Question: I have the following XML that I need to display in a table with 12 columns. If there are more than 12 rows of data I need to display the next 12 rows in a table below and so on. If there are less than 12 rows of data, I need to create the extra rows with the correct headings.
XML:
'''
<Accounts>
<Account>
<AccountHistories>
<AccountHistory bal="93750" m="2015-03"/>
<AccountHistory bal="94500" m="2015-02"/>
<AccountHistory bal="95250" m="2015-01"/>
<AccountHistory bal="96000" m="2014-12"/>
<AccountHistory bal="96750" m="2014-11"/>
<AccountHistory bal="97500" m="2014-10"/>
<AccountHistory bal="98250" m="2014-09"/>
<AccountHistory bal="99000" m="2014-08"/>
<AccountHistory bal="99750" m="2014-07"/>
<AccountHistory bal="100500" m="2014-06"/>
<AccountHistory bal="101250" m="2014-05"/>
<AccountHistory bal="102000" m="2014-04"/>
<AccountHistory bal="102750" m="2014-03"/>
<AccountHistory bal="103500" m="2014-02"/>
<AccountHistory bal="104250" m="2014-01"/>
<AccountHistory bal="105000" m="2013-12"/>
<AccountHistory bal="105750" m="2013-11"/>
<AccountHistory bal="106500" m="2013-10"/>
<AccountHistory bal="107250" m="2013-09"/>
<AccountHistory bal="108000" m="2013-08"/>
<AccountHistory bal="108750" m="2013-07"/>
<AccountHistory bal="109500" m="2013-06"/>
<AccountHistory bal="110250" m="2013-05"/>
<AccountHistory bal="111000" m="2013-04"/>
<AccountHistory bal="111750" m="2013-03"/>
<AccountHistory bal="112500" m="2013-02"/>
<AccountHistory bal="113250" m="2013-01"/>
<AccountHistory bal="114000" m="2012-12"/>
<AccountHistory bal="114750" m="2012-11"/>
<AccountHistory bal="115500" m="2012-10"/>
<AccountHistory bal="116250" m="2012-09"/>
<AccountHistory bal="117000" m="2012-08"/>
<AccountHistory bal="117750" m="2012-07"/>
<AccountHistory bal="118500" m="2012-06"/>
<AccountHistory bal="119250" m="2012-05"/>
</AccountHistories>
</Account>
<Account>
<AccountHistories>
<AccountHistory bal="500" m="2015-03"/>
<AccountHistory bal="500" m="2015-02"/>
<AccountHistory bal="500" m="2015-01"/>
</AccountHistories>
</Account>
</Accounts>
'''
So you can see that the 1st account should render 3 tables and the 2nd account should render 1 table, something like this:

So the logic is something along the lines of:
1. Get first 12 rows, sort by @m ascending and display row data in columns
2. If less than 12, pad the rows generating the correct @m value
3. If more than 12, get the next 12 rows etc. (as per 1). Repeat.
I have figured out the date/currency formatting, but am really struggling with the looping. Any ideas?
Edit - this is as far as I have got - It's not sorted correctly, doesn't handle the additional tables and doesn't add the missing date columns. So not very far, really!
'''
<?xml version="1.0" encoding="utf-8"?>
<xsl:stylesheet version="1.0" xmlns:xsl="http://www.w3.org/1999/XSL/Transform"
xmlns:msxsl="urn:schemas-microsoft-com:xslt" exclude-result-prefixes="msxsl">
<xsl:output method="html" indent="yes"/>
<xsl:template match="/">
<xsl:apply-templates select="Accounts/Account"/>
</xsl:template>
<xsl:template match="Account">
<div><xsl:value-of select="position()"/></div>
<xsl:apply-templates select="AccountHistories"/>
</xsl:template>
<xsl:template match="AccountHistories">
<table>
<tbody>
<tr>
<td>
<strong>Date: </strong>
</td>
<xsl:for-each select="AccountHistory">
<xsl:if test="position() &lt; 13">
<td>
<xsl:call-template name="toMonthYear">
<xsl:with-param name="DateTime" select="@m"/>
</xsl:call-template>
</td>
</xsl:if>
</xsl:for-each>
</tr>
<tr>
<td>
<strong>Balance: </strong>
</td>
<xsl:for-each select="AccountHistory">
<xsl:if test="position() &lt; 13">
<td>
<xsl:call-template name="toCurrency">
<xsl:with-param name="val" select="@bal"/>
</xsl:call-template>
</td>
</xsl:if>
</xsl:for-each>
</tr>
</tbody>
</table>
</xsl:template>
<xsl:template name="toMonthYear">
<!-- convert from 1999-12 format to Dec 1999 -->
<xsl:param name="DateTime" />
<xsl:if test="$DateTime != ''">
<xsl:variable name="year">
<xsl:value-of select="substring($DateTime,1,4)" />
</xsl:variable>
<xsl:variable name="mo">
<xsl:value-of select="substring($DateTime,6,2)" />
</xsl:variable>
<xsl:choose>
<xsl:when test="$mo = '01'">Jan</xsl:when>
<xsl:when test="$mo = '02'">Feb</xsl:when>
<xsl:when test="$mo = '03'">Mar</xsl:when>
<xsl:when test="$mo = '04'">Apr</xsl:when>
<xsl:when test="$mo = '05'">May</xsl:when>
<xsl:when test="$mo = '06'">Jun</xsl:when>
<xsl:when test="$mo = '07'">Jul</xsl:when>
<xsl:when test="$mo = '08'">Aug</xsl:when>
<xsl:when test="$mo = '09'">Sep</xsl:when>
<xsl:when test="$mo = '10'">Oct</xsl:when>
<xsl:when test="$mo = '11'">Nov</xsl:when>
<xsl:when test="$mo = '12'">Dec</xsl:when>
</xsl:choose>
<xsl:text> </xsl:text>
<xsl:value-of select="$year"/>
</xsl:if>
</xsl:template>
<xsl:template name="toCurrency">
<xsl:param name="val">0</xsl:param>
<xsl:param name="displaySign">0</xsl:param>
<xsl:if test="$val &lt; 0">
<xsl:text>-</xsl:text>
</xsl:if>
<xsl:if test="($val &gt; 0) and ($displaySign = 1)">
<xsl:text>+</xsl:text>
</xsl:if>
<xsl:text>PS </xsl:text>
<xsl:choose>
<xsl:when test="$val &gt; 0">
<xsl:value-of select="format-number($val, '#,###')"/>
</xsl:when>
<xsl:when test="$val &lt; 0">
<!-- turn negative number into positive -->
<xsl:value-of select="format-number($val * (1 - 2 * ($val &lt; 0)), '#,###')"/>
</xsl:when>
<xsl:otherwise>0</xsl:otherwise>
</xsl:choose>
</xsl:template>
</xsl:stylesheet>
'''
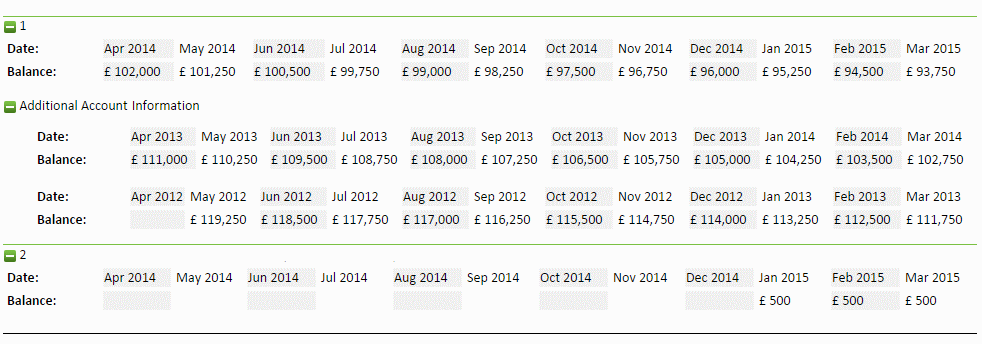
Answer: This is not at all simple to do, esp. not in XSLT 1.0. Hopefully, this will get you on the right track:
'''
<xsl:stylesheet version="1.0"
xmlns:xsl="http://www.w3.org/1999/XSL/Transform"
xmlns:exsl="http://exslt.org/common"
extension-element-prefixes="exsl">
<xsl:variable name="doc" select="/" />
<xsl:key name="balance" match="AccountHistory/@bal" use="concat(ancestor::Account/@id, '|', ../@m)" />
<xsl:decimal-format name="coerce" NaN="&#160;" />
<xsl:template match="/Accounts">
<html>
<body>
<xsl:apply-templates select="Account/AccountHistories"/>
</body>
</html>
</xsl:template>
<xsl:template match="AccountHistories">
<xsl:variable name="n" select="count(AccountHistory)" />
<h2>Account: <xsl:value-of select="ancestor::Account/@id"/></h2>
<table border="1" width="80%">
<xsl:call-template name="generate-rows">
<xsl:with-param name="acct" select="ancestor::Account/@id" />
<xsl:with-param name="years" select="ceiling($n div 12)" />
<xsl:with-param name="last-year" select="substring-before(AccountHistory[1]/@m, '-')" />
<xsl:with-param name="last-month" select="substring-after(AccountHistory[1]/@m, '-')" />
</xsl:call-template>
</table>
</xsl:template>
<xsl:template name="generate-rows">
<xsl:param name="acct"/>
<xsl:param name="years"/>
<xsl:param name="last-year"/>
<xsl:param name="last-month"/>
<xsl:if test="$years">
<xsl:variable name="cols">
<xsl:call-template name="generate-cols">
<xsl:with-param name="year" select="$last-year" />
<xsl:with-param name="last-month" select="$last-month" />
</xsl:call-template>
</xsl:variable>
<xsl:variable name="cols-set" select="exsl:node-set($cols)/col" />
<tr>
<th>Date:</th>
<xsl:for-each select="$cols-set">
<th>
<xsl:value-of select="@m"/>
<xsl:text>/</xsl:text>
<xsl:value-of select="@y"/>
</th>
</xsl:for-each>
</tr>
<tr>
<th>Balance:</th>
<xsl:for-each select="$cols-set">
<xsl:variable name="key" select="concat($acct, '|', @y, '-', format-number(@m, '00'))" />
<td>
<!-- switch context back to document -->
<xsl:for-each select="$doc">
<xsl:value-of select="format-number(key('balance', $key), '#,##0', 'coerce')"/>
</xsl:for-each>
</td>
</xsl:for-each>
</tr>
<!-- recursive call -->
<xsl:call-template name="generate-rows">
<xsl:with-param name="acct" select="$acct" />
<xsl:with-param name="years" select="$years - 1" />
<xsl:with-param name="last-year" select="$last-year - 1" />
<xsl:with-param name="last-month" select="$last-month" />
</xsl:call-template>
</xsl:if>
</xsl:template>
<xsl:template name="generate-cols">
<xsl:param name="year"/>
<xsl:param name="last-month"/>
<xsl:param name="i" select="12" />
<xsl:variable name="month" select="$last-month - $i"/>
<xsl:if test="$i">
<col y="{$year - ($month &lt; 0 )}" m="{($month + 12) mod 12 + 1}"/>
<!-- recursive call -->
<xsl:call-template name="generate-cols">
<xsl:with-param name="year" select="$year" />
<xsl:with-param name="last-month" select="$last-month" />
<xsl:with-param name="i" select="$i - 1" />
</xsl:call-template>
</xsl:if>
</xsl:template>
</xsl:stylesheet>
'''
I had to modify your by adding an '@id' attribute to each 'account':
'''
<Accounts>
<Account id="123">
<AccountHistories>
<AccountHistory bal="93750" m="2015-03"/>
<AccountHistory bal="94500" m="2015-02"/>
<AccountHistory bal="95250" m="2015-01"/>
<AccountHistory bal="96000" m="2014-12"/>
<AccountHistory bal="96750" m="2014-11"/>
<AccountHistory bal="97500" m="2014-10"/>
<AccountHistory bal="98250" m="2014-09"/>
<AccountHistory bal="99000" m="2014-08"/>
<AccountHistory bal="99750" m="2014-07"/>
<AccountHistory bal="100500" m="2014-06"/>
<AccountHistory bal="101250" m="2014-05"/>
<AccountHistory bal="102000" m="2014-04"/>
<AccountHistory bal="102750" m="2014-03"/>
<AccountHistory bal="103500" m="2014-02"/>
<AccountHistory bal="104250" m="2014-01"/>
<AccountHistory bal="105000" m="2013-12"/>
<AccountHistory bal="105750" m="2013-11"/>
<AccountHistory bal="106500" m="2013-10"/>
<AccountHistory bal="107250" m="2013-09"/>
<AccountHistory bal="108000" m="2013-08"/>
<AccountHistory bal="108750" m="2013-07"/>
<AccountHistory bal="109500" m="2013-06"/>
<AccountHistory bal="110250" m="2013-05"/>
<AccountHistory bal="111000" m="2013-04"/>
<AccountHistory bal="111750" m="2013-03"/>
<AccountHistory bal="112500" m="2013-02"/>
<AccountHistory bal="113250" m="2013-01"/>
<AccountHistory bal="114000" m="2012-12"/>
<AccountHistory bal="114750" m="2012-11"/>
<AccountHistory bal="115500" m="2012-10"/>
<AccountHistory bal="116250" m="2012-09"/>
<AccountHistory bal="117000" m="2012-08"/>
<AccountHistory bal="117750" m="2012-07"/>
<AccountHistory bal="118500" m="2012-06"/>
<AccountHistory bal="119250" m="2012-05"/>
</AccountHistories>
</Account>
<Account id="45">
<AccountHistories>
<AccountHistory bal="503" m="2015-03"/>
<AccountHistory bal="502" m="2015-02"/>
<AccountHistory bal="501" m="2015-01"/>
</AccountHistories>
</Account>
</Accounts>
'''
'''
<html>
<body>
<h2>Account: 123</h2>
<table border="1" width="80%">
<tr>
<th>Date:</th>
<th>4/2014</th>
<th>5/2014</th>
<th>6/2014</th>
<th>7/2014</th>
<th>8/2014</th>
<th>9/2014</th>
<th>10/2014</th>
<th>11/2014</th>
<th>12/2014</th>
<th>1/2015</th>
<th>2/2015</th>
<th>3/2015</th>
</tr>
<tr>
<th>Balance:</th>
<td>102,000</td>
<td>101,250</td>
<td>100,500</td>
<td>99,750</td>
<td>99,000</td>
<td>98,250</td>
<td>97,500</td>
<td>96,750</td>
<td>96,000</td>
<td>95,250</td>
<td>94,500</td>
<td>93,750</td>
</tr>
<tr>
<th>Date:</th>
<th>4/2013</th>
<th>5/2013</th>
<th>6/2013</th>
<th>7/2013</th>
<th>8/2013</th>
<th>9/2013</th>
<th>10/2013</th>
<th>11/2013</th>
<th>12/2013</th>
<th>1/2014</th>
<th>2/2014</th>
<th>3/2014</th>
</tr>
<tr>
<th>Balance:</th>
<td>111,000</td>
<td>110,250</td>
<td>109,500</td>
<td>108,750</td>
<td>108,000</td>
<td>107,250</td>
<td>106,500</td>
<td>105,750</td>
<td>105,000</td>
<td>104,250</td>
<td>103,500</td>
<td>102,750</td>
</tr>
<tr>
<th>Date:</th>
<th>4/2012</th>
<th>5/2012</th>
<th>6/2012</th>
<th>7/2012</th>
<th>8/2012</th>
<th>9/2012</th>
<th>10/2012</th>
<th>11/2012</th>
<th>12/2012</th>
<th>1/2013</th>
<th>2/2013</th>
<th>3/2013</th>
</tr>
<tr>
<th>Balance:</th>
<td>&nbsp;</td>
<td>119,250</td>
<td>118,500</td>
<td>117,750</td>
<td>117,000</td>
<td>116,250</td>
<td>115,500</td>
<td>114,750</td>
<td>114,000</td>
<td>113,250</td>
<td>112,500</td>
<td>111,750</td>
</tr>
</table>
<h2>Account: 45</h2>
<table border="1" width="80%">
<tr>
<th>Date:</th>
<th>4/2014</th>
<th>5/2014</th>
<th>6/2014</th>
<th>7/2014</th>
<th>8/2014</th>
<th>9/2014</th>
<th>10/2014</th>
<th>11/2014</th>
<th>12/2014</th>
<th>1/2015</th>
<th>2/2015</th>
<th>3/2015</th>
</tr>
<tr>
<th>Balance:</th>
<td>&nbsp;</td>
<td>&nbsp;</td>
<td>&nbsp;</td>
<td>&nbsp;</td>
<td>&nbsp;</td>
<td>&nbsp;</td>
<td>&nbsp;</td>
<td>&nbsp;</td>
<td>&nbsp;</td>
<td>501</td>
<td>502</td>
<td>503</td>
</tr>
</table>
</body>
</html>
'''
rendered as: